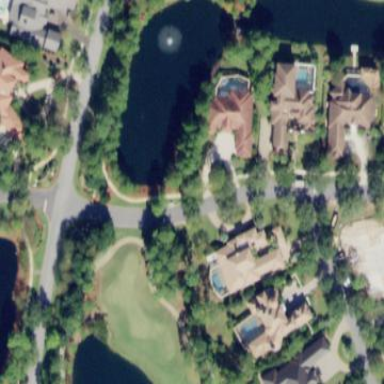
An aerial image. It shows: Water hazard on golf course.